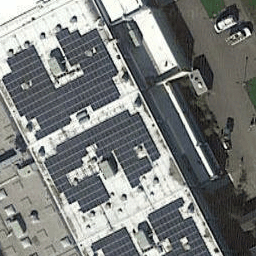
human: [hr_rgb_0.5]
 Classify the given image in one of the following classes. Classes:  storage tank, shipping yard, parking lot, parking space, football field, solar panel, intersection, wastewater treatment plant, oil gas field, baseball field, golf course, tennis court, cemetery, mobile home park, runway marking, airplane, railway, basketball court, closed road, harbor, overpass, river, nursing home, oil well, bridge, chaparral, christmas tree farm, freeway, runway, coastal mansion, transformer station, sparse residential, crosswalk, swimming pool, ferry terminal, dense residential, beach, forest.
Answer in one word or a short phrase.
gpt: solar panel